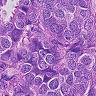
Metastatic tissue present: yes